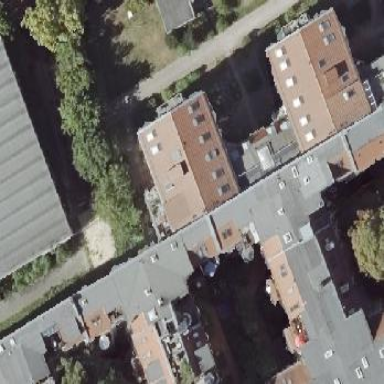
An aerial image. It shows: Building with gabled roof colored in red.